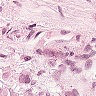
Metastatic tissue present: yes